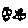
Label: bird